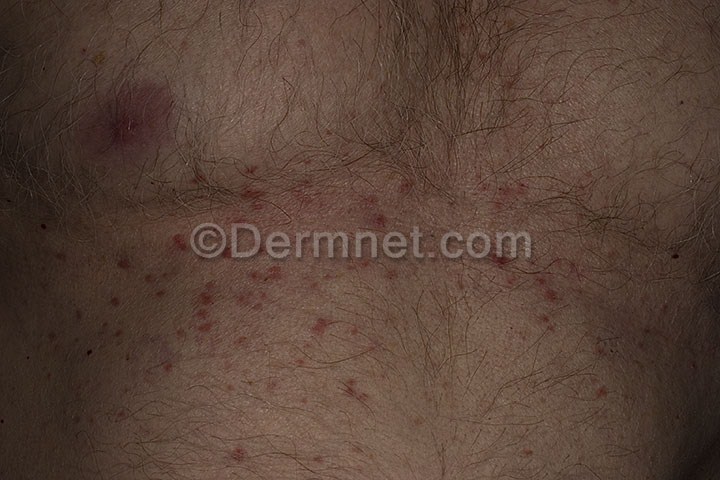
Disease: Bullous Disease Photos